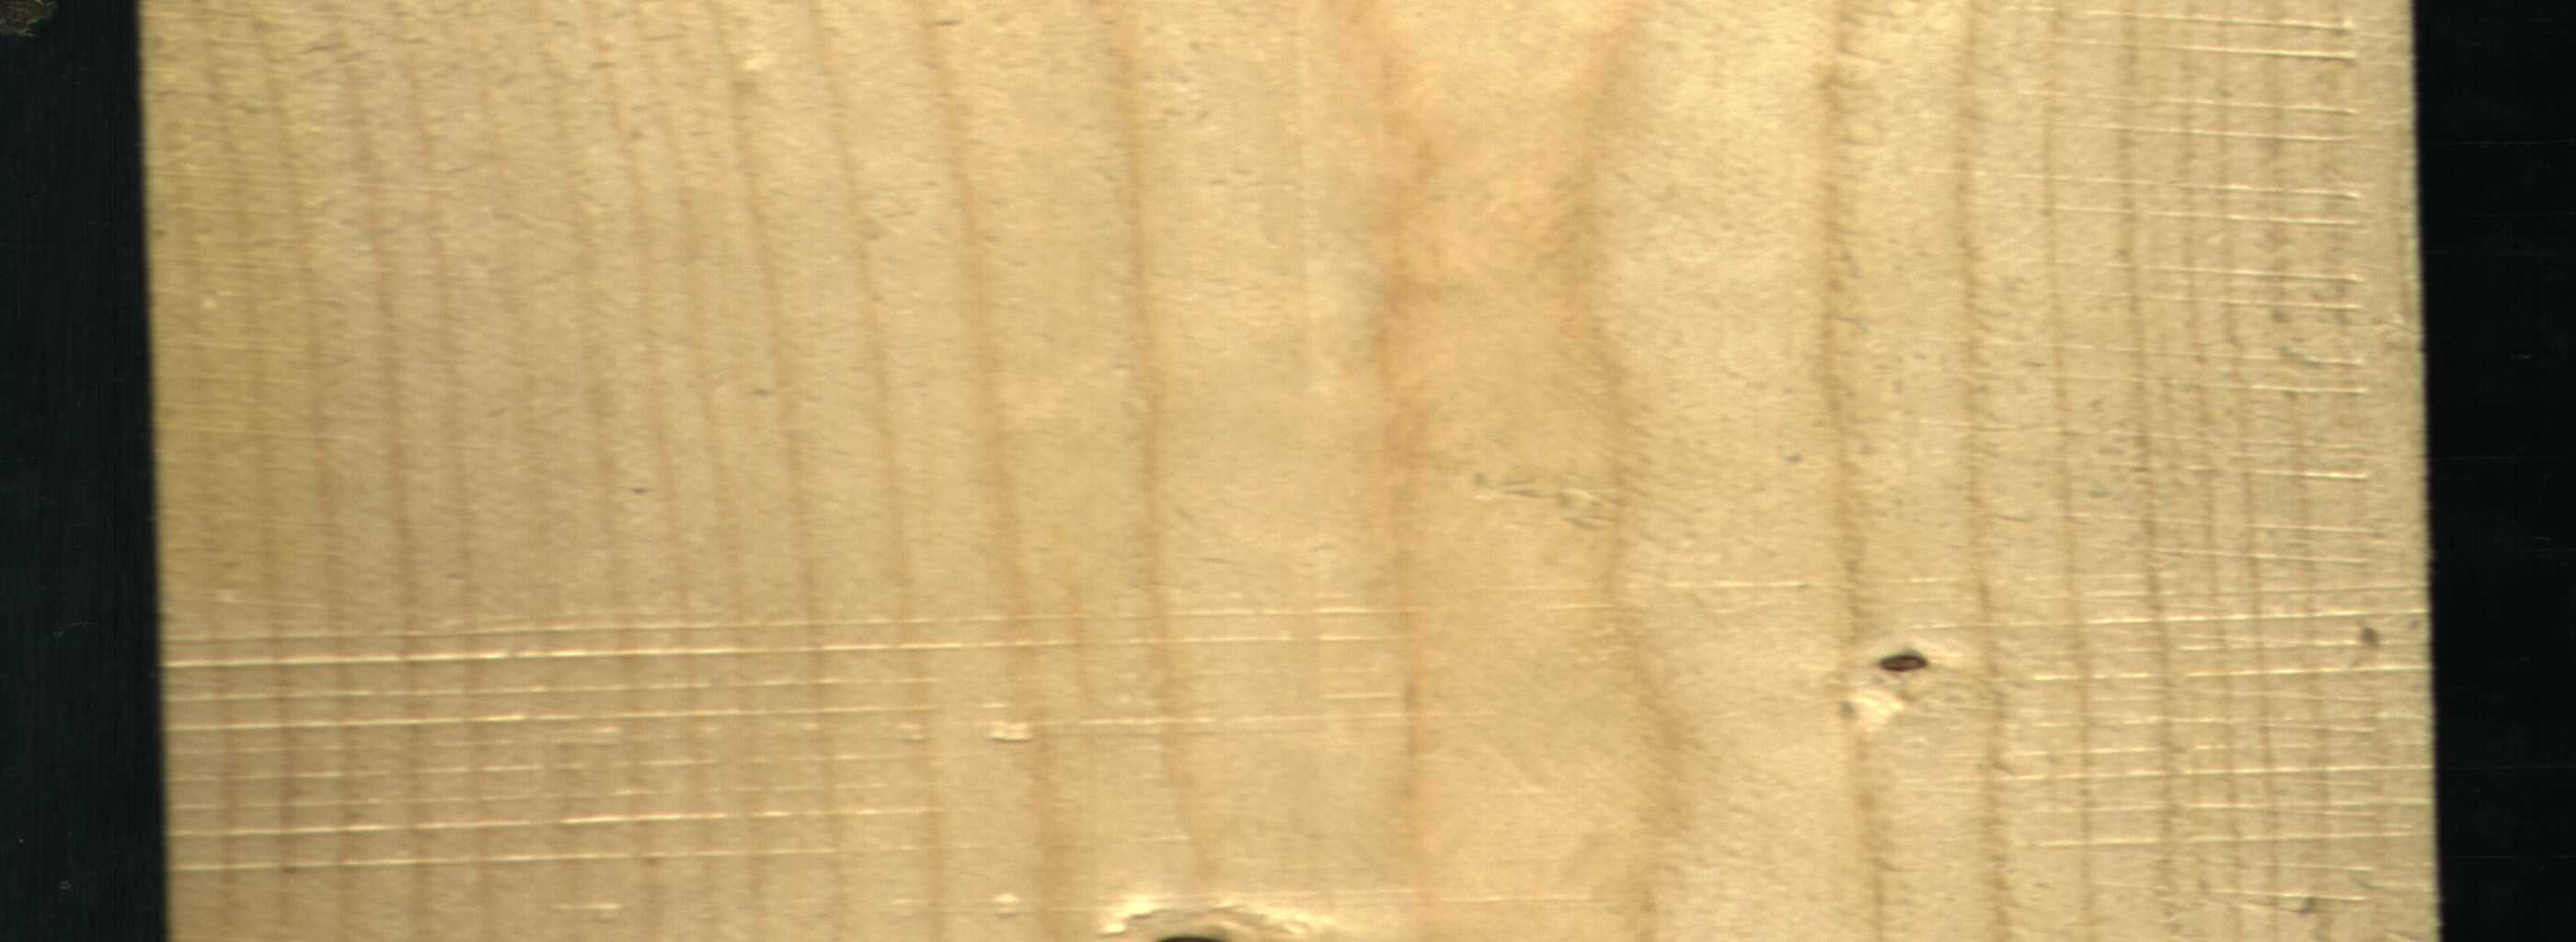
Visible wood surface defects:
Dead_Knot